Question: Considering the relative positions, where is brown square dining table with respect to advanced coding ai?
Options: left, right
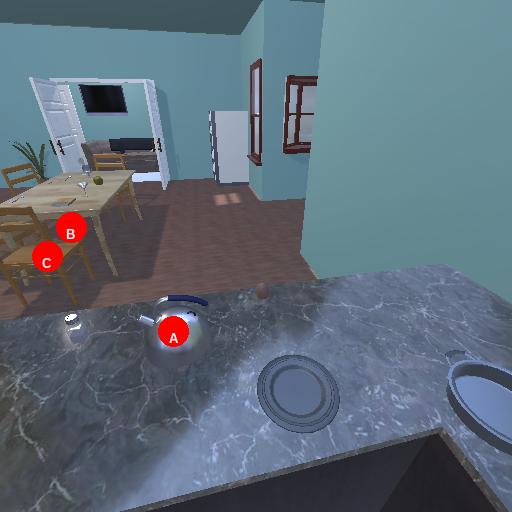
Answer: left